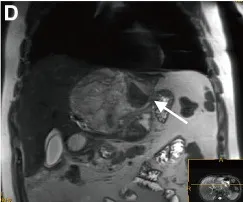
Preoperative imaging findings. (D,E) The hypointense signal observed on the MRI confirmed that the lesion was not consistent with a hepatocellular tumor. The white arrow indicated the rupture of the tumor.
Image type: radiology (mri)